Interaction volume radius: 10 \u00c5
Interaction volume height: 30 \u00c5
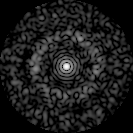
Disorder parameter: 0.8379